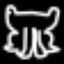
Label: frog